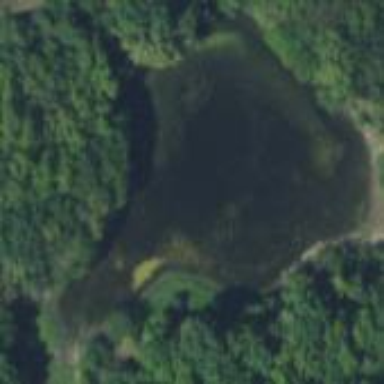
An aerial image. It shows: Peaceful pond surrounded by nature.